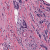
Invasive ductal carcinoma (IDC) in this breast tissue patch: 1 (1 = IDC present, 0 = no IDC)